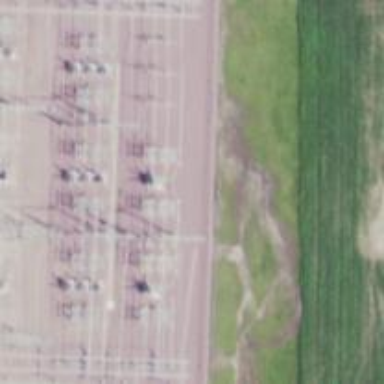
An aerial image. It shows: Switch for power supply.